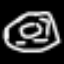
Label: donut